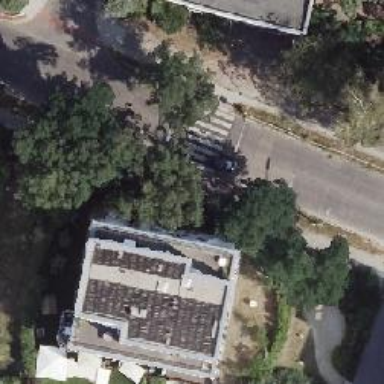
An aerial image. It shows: Zebra crossing on the road.